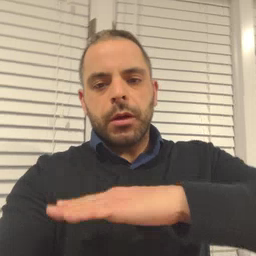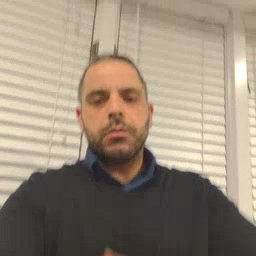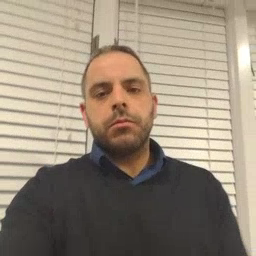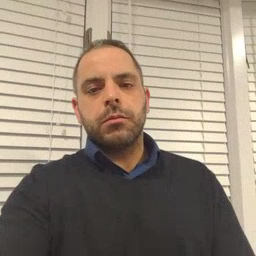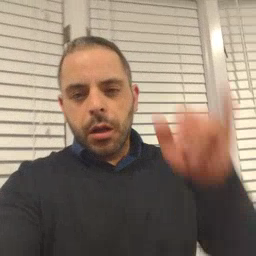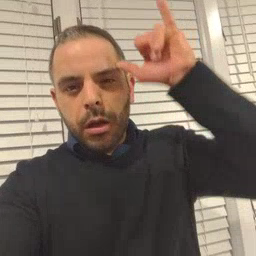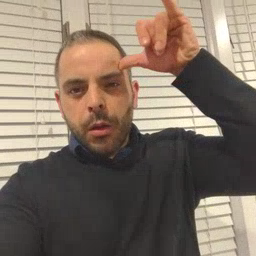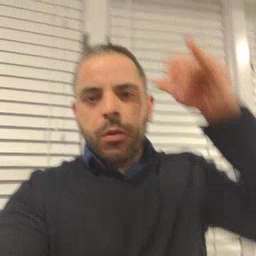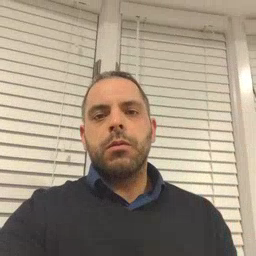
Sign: cow